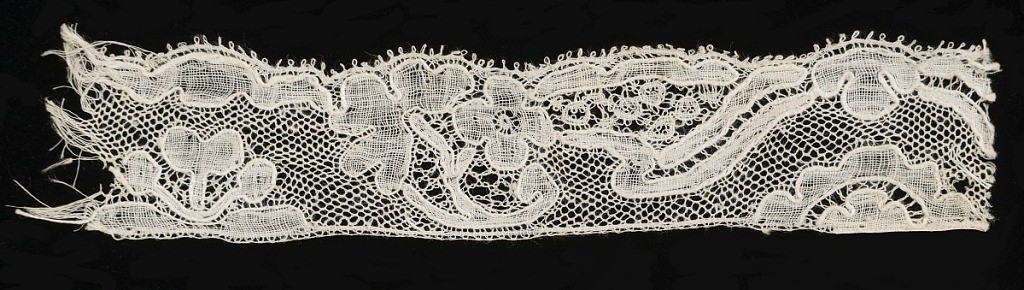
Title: Fragment
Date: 18th century
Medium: linen Technique: bobbin lace, Mechlin style
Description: Louis XV pattern of scrolls and plant forms.